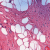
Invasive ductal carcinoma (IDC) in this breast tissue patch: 0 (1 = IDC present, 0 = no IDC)